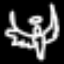
Label: angel